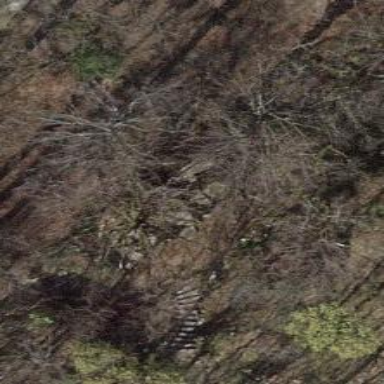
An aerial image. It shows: Road with steps.